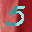
Label: 5